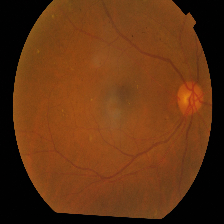
Diabetic retinopathy grade: Proliferative DR